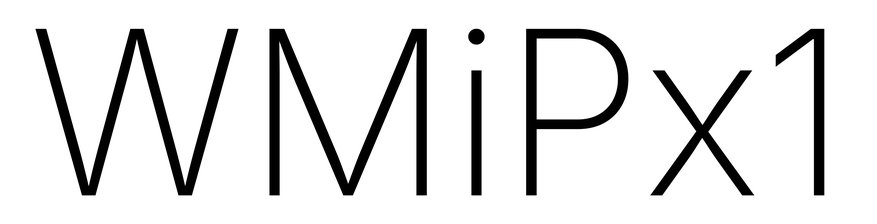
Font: Inter_ExtraLight